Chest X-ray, PA view. Patient: 55 years old, sex M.
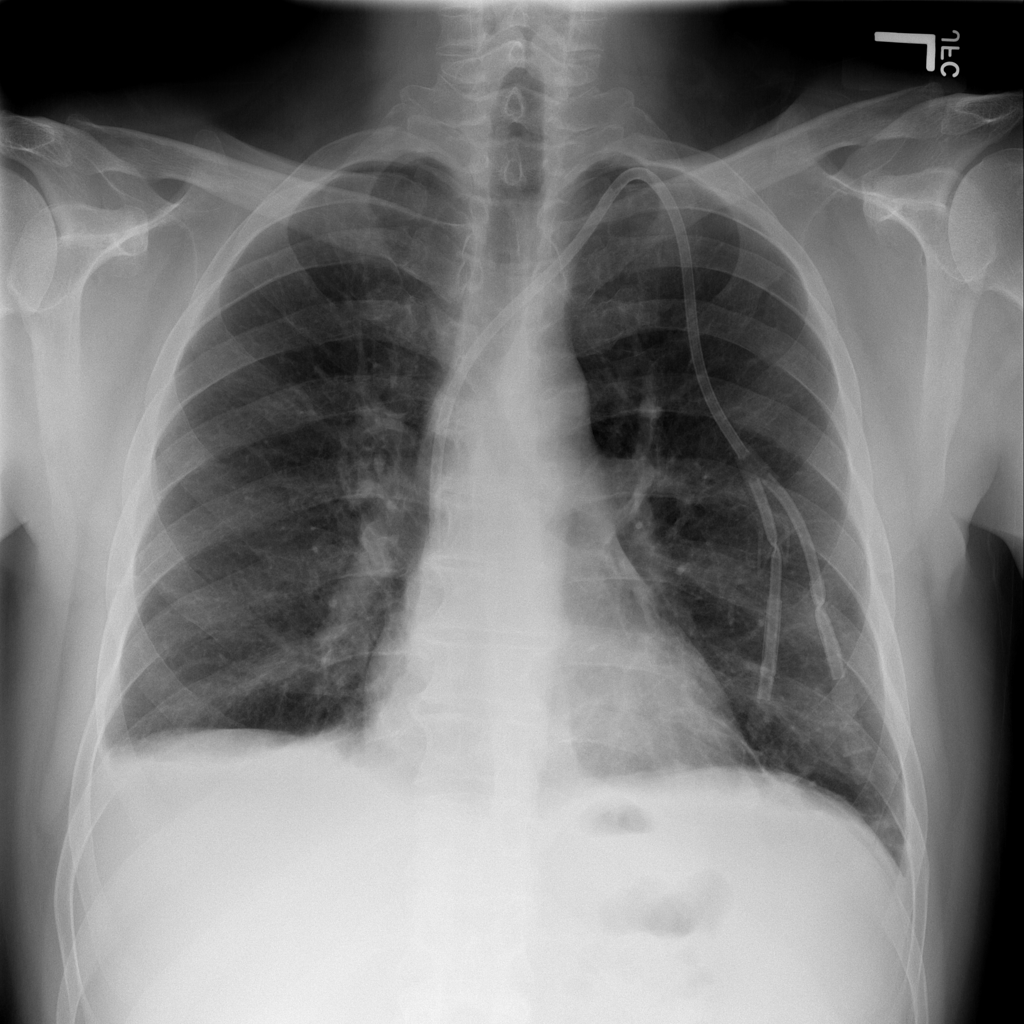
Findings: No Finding